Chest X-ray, PA view. Patient: 58 years old, sex M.
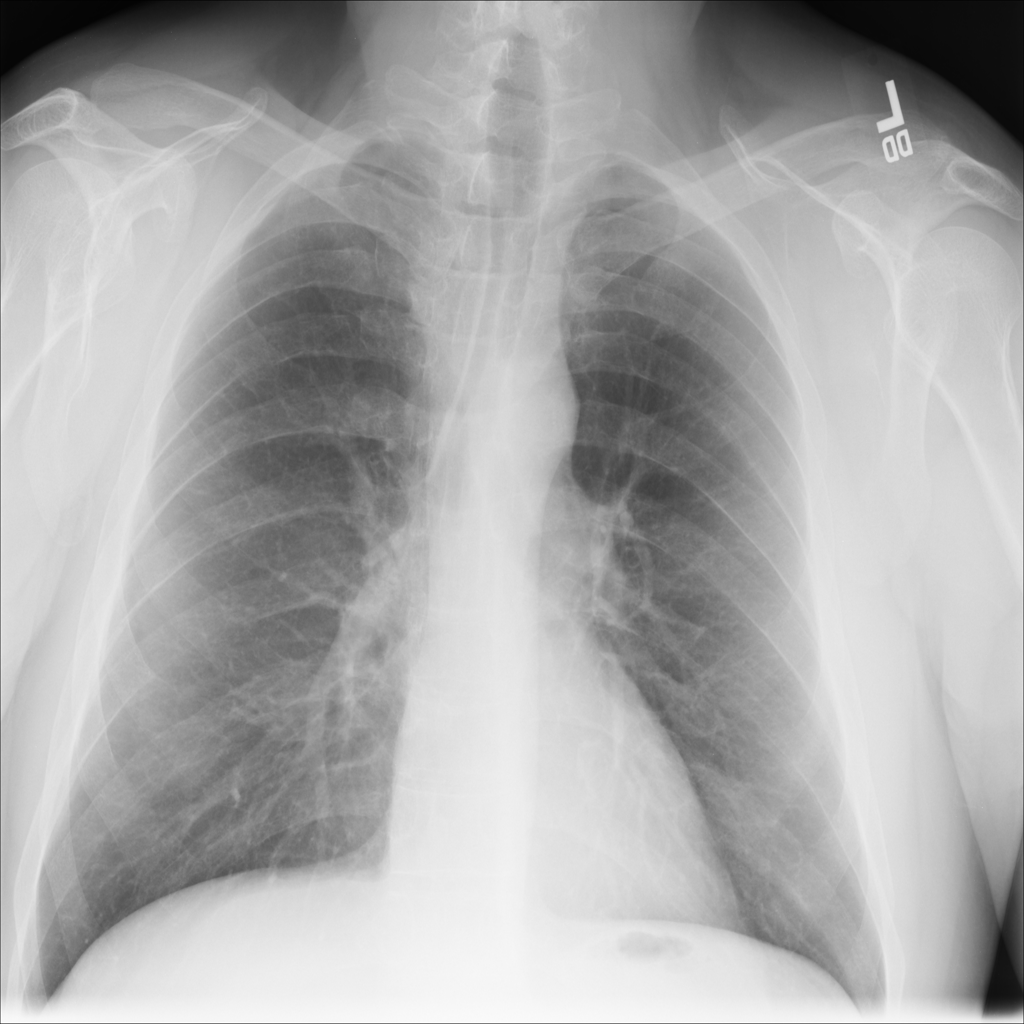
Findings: No Finding